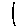
Label: line